Question: I am working on a price comparison website using 3 API (Linkshare, commission junction and amazon). In the database, Table fields are not relevant with each other. But product names are similar to other tables.
Step 1: I want to merge all three tables and shown in single table. Is this possible?
Step 2: compare the three tables and list out the product in frontend.
note: my primary keys in three tables are:
commission junction: SKU
Amazon: aid
LinkShare:SKUNUMBER
This is my database structure.

My table DDL structure for 3API. Amazon table structure
'''
CREATE TABLE 'amazon' ( 'aid' bigint(20) NOT NULL AUTO_INCREMENT, 'network' varchar(230) NOT NULL, 'merchant_id' varchar(250) NOT NULL, 'merchant_name' varchar(250) NOT NULL, 'merchant_logo' mediumtext NOT NULL, 'name' varchar(250) NOT NULL, 'brand' varchar(250) NOT NULL, 'asin' varchar(250) NOT NULL, 'upc' varchar(150) NOT NULL, 'ean' varchar(300) NOT NULL,
'image' mediumtext NOT NULL, 'description' text NOT NULL, 'url' mediumtext NOT NULL, 'price' decimal(10,0) NOT NULL, 'listprice' decimal(10,0) NOT NULL, 'lowest_usedprice' decimal(10,0) NOT NULL, 'shipping' varchar(130) NOT NULL, 'currency' varchar(5) NOT NULL, 'search_keyword' text NOT NULL, 'search_maxprice' varchar(230) NOT NULL, 'search_minprice' varchar(230) NOT NULL, 'date' datetime NOT NULL, 'catagory' varchar(255) NOT NULL, PRIMARY KEY ('aid')) ENGINE=InnoDB AUTO_INCREMENT=68 DEFAULT CHARSET=latin1
'''
Table structure for Commission junction.
'''
CREATE TABLE 'cjfeeds' ( 'PROGRAMNAME' varchar(100) COLLATE utf8_unicode_ci DEFAULT NULL, 'PROGRAMURL' varchar(300) COLLATE utf8_unicode_ci DEFAULT NULL, 'CATALOGNAME' varchar(130) COLLATE utf8_unicode_ci DEFAULT NULL, 'LASTUPDATED' varchar(100) COLLATE utf8_unicode_ci DEFAULT NULL, 'NAME' varchar(160) COLLATE utf8_unicode_ci DEFAULT NULL, 'KEYWORDS' varchar(300) COLLATE utf8_unicode_ci DEFAULT NULL, 'DESCRIPTION' varchar(3000) COLLATE utf8_unicode_ci DEFAULT NULL, 'SKU' varchar(100) COLLATE utf8_unicode_ci NOT NULL DEFAULT '', 'MANUFACTURER' varchar(160) COLLATE utf8_unicode_ci DEFAULT NULL, 'MANUFACTURERID' varchar(64) COLLATE utf8_unicode_ci DEFAULT NULL, 'UPC' varchar(100) COLLATE utf8_unicode_ci DEFAULT NULL, 'ISBN' varchar(64) COLLATE utf8_unicode_ci DEFAULT NULL,
'CURRENCY' varchar(3) COLLATE utf8_unicode_ci DEFAULT NULL, 'SALEPRICE' decimal(10,2) DEFAULT NULL, 'PRICE' decimal(10,2) DEFAULT NULL, 'RETAILPRICE' decimal(10,2) DEFAULT NULL,
'FROMPRICE' varchar(3) COLLATE utf8_unicode_ci DEFAULT NULL, 'BUYURL' varchar(500) COLLATE utf8_unicode_ci DEFAULT NULL, 'IMPRESSIONURL' varchar(300) COLLATE utf8_unicode_ci DEFAULT NULL, 'IMAGEURL' varchar(300) COLLATE utf8_unicode_ci DEFAULT NULL, 'ADVERTISERCATEGORY' varchar(300) COLLATE utf8_unicode_ci DEFAULT NULL, 'THIRDPARTYID' varchar(64) COLLATE utf8_unicode_ci DEFAULT NULL, 'THIRDPARTYCATEGORY' varchar(300) COLLATE utf8_unicode_ci DEFAULT NULL, 'AUTHOR' varchar(130) COLLATE utf8_unicode_ci DEFAULT NULL, 'ARTIST' varchar(130) COLLATE utf8_unicode_ci DEFAULT NULL, 'TITLE' varchar(130) COLLATE utf8_unicode_ci DEFAULT NULL, 'PUBLISHER' varchar(130) COLLATE utf8_unicode_ci DEFAULT NULL, 'LABEL' varchar(130) COLLATE utf8_unicode_ci DEFAULT NULL, 'FORMAT' varchar(64) COLLATE utf8_unicode_ci DEFAULT NULL, 'SPECIAL' varchar(3) COLLATE utf8_unicode_ci DEFAULT NULL, 'GIFT' varchar(3) COLLATE utf8_unicode_ci DEFAULT NULL, 'PROMOTIONALTEXT' varchar(300) COLLATE utf8_unicode_ci DEFAULT NULL, 'STARTDATE' varchar(100) COLLATE utf8_unicode_ci DEFAULT NULL, 'ENDDATE' varchar(100) COLLATE utf8_unicode_ci DEFAULT NULL,
'OFFLINE' varchar(3) COLLATE utf8_unicode_ci DEFAULT NULL, 'ONLINE' varchar(3) COLLATE utf8_unicode_ci DEFAULT NULL, 'INSTOCK' varchar(3) COLLATE utf8_unicode_ci DEFAULT NULL,
'CONDITION' varchar(11) COLLATE utf8_unicode_ci DEFAULT NULL, 'WARRANTY' varchar(300) COLLATE utf8_unicode_ci DEFAULT NULL, 'STANDARDSHIPPINGCOST' decimal(10,2) DEFAULT NULL, PRIMARY KEY ('SKU')) ENGINE=MyISAM DEFAULT CHARSET=utf8 COLLATE=utf8_unicode_ci
'''
Table structure for linkshare:
'''
CREATE TABLE 'linkshare' ( 'PRODUCTID' int(100) unsigned NOT NULL, 'PRODUCTNAME' varchar(255) NOT NULL, 'SKUNUMBER' varchar(200) NOT NULL, 'PRIMARYCATAGRY' varchar(255) NOT NULL, 'SECONDARYCATAGRY' varchar(2000) NOT NULL, 'PRODUCTURL' varchar(2000) NOT NULL, 'PRODUCTIMAGEURL' varchar(2000) NOT NULL, 'BUYURL' varchar(2000) NOT NULL, 'SHORTPRODUCTDESCRIPTION' varchar(2000) NOT NULL, 'LONGPRODUCTDESCRIPTION' varchar(2000) NOT NULL, 'DISCOUNT' float(8,2) unsigned NOT NULL,
'DISCOUNTTYPE' varchar(255) NOT NULL, 'SALEPRICE' float(8,2) unsigned NOT NULL, 'RETAILPRICE' float(8,2) unsigned NOT NULL,
'BEGINDATE' datetime NOT NULL, 'ENDDATE' datetime NOT NULL, 'BRAND' varchar(255) NOT NULL, 'SHIPPING' int(255) unsigned NOT NULL, 'KEYWORDS' varchar(500) NOT NULL, 'MANUFACTURERPART' varchar(100) NOT NULL, 'MANUFACTURERNAME' varchar(250) NOT NULL,
'SHIPPINGINFORMATION' varchar(50) NOT NULL, 'AVAILABLITY' varchar(50) NOT NULL, 'UNIVERSALPRODUCTCODE' varchar(15) NOT NULL,
'CLASSID' float(8,2) unsigned NOT NULL, 'CURRENCY' varchar(3) NOT NULL, 'M1' varchar(2000) NOT NULL, 'PIXEL' varchar(255) NOT NULL, 'MISCELLANEOUSATTRIBUTE' varchar(255) NOT NULL, 'ATTRIBUTE1' varchar(255) NOT NULL, 'ATTRIBUTE2' varchar(255) NOT NULL, 'ATTRIBUTE3' varchar(255) NOT NULL, 'ATTRIBUTE4' varchar(255) NOT NULL, 'ATTRIBUTE5' varchar(255) NOT NULL, ATTRIBUTE6' varchar(255) NOT NULL, 'ATTRIBUTE7' varchar(255) NOT NULL, 'ATTRIBUTE8' varchar(255) NOT NULL, 'ATTRIBUTE9' varchar(255) NOT NULL, 'ATTRIBUTE10' varchar(255) NOT NULL, UNIQUE KEY 'PRODUCTID' ('PRODUCTID')) ENGINE=MyISAM DEFAULT CHARSET=utf8
'''
How do I solve this and please provide me a helpful advice.
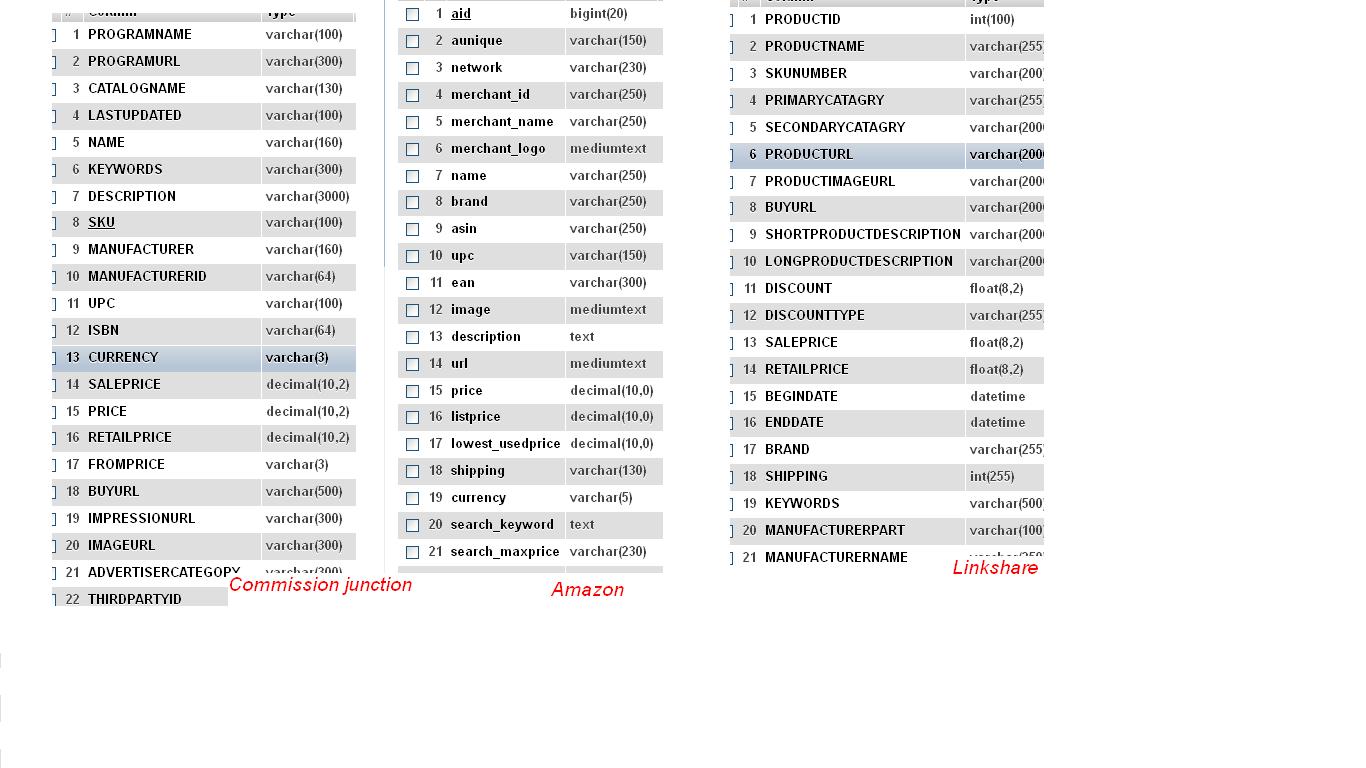
Answer: The best way for you is one stored procedure which:
1. Creates temporary table for comparison: DROP TABLE IF EXISTS comparison_table;
CREATE TEMPORARY TABLE 'comparison_table' (
'id' BIGINT NOT NULL AUTO_INCREMENT COMMENT 'Primary key',
'name' VARCHAR(255) NOT NULL COMMENT 'Product name',
'origin' VARCHAR(10) NOT NULL COMMENT 'Original website id, i.e. AZ, LS, CJ',
'sku' VARCHAR(10) NOT NULL COMMENT 'SKU on the original website',
'price' FLOAT NOT NULL COMMENT 'Price on the original website',
PRIMARY KEY ('id')
);
2. Fills this table with data from your original 3 tables: INSERT INTO 'comparison_table' ('name', 'origin', 'sku', 'price')
SELECT 'az'.'name', 'AZ', 'az'.'aid', 'az'.'price'
FROM 'amazon' 'az'
WHERE 'az'.'name' IS NOT NULL AND 'az'.'aid' IS NOT NULL AND 'az'.'price' IS NOT NULL;
INSERT INTO 'comparison_table' ('name', 'origin', 'sku', 'price')
SELECT 'cj'.'name', 'CJ', 'cj'.'sku', 'cj'.'price'
FROM 'cjfeeds' 'cj'
WHERE 'cj'.'name' IS NOT NULL AND 'cj'.'sku' IS NOT NULL AND 'cj'.'price' IS NOT NULL;
INSERT INTO 'comparison_table' ('name', 'origin', 'sku', 'price')
SELECT 'ls'.'productname', 'LS', 'ls'.'skunumber', 'ls'.'retailprice'
FROM 'linkshare' 'ls'
WHERE 'ls'.'productname' IS NOT NULL AND 'ls'.'skunumber' IS NOT NULL AND 'ls'.'retailprice' IS NOT NULL;
As a result you will get the temporary table with all interesting data. This table is like a cache and should be updated every time you touch any original table.
Then you just select anything you want from 'comparison_table' and join necessary original tables by 'origin' and 'sku'. For example:
'''
SELECT 'ct'.'id', 'ct'.'name', 'ct'.'price',
CASE 'ct'.'origin'
WHEN 'AZ' THEN 'az'.'impressionurl'
WHEN 'CJ' THEN 'cj'.'url'
WHEN 'LS' THEN 'ls'.'producturl'
END 'url'
FROM 'comparison_table' 'ct'
LEFT JOIN 'amazon' 'az' ON ('ct'.'origin' = 'AZ' AND 'ct'.'sku' = 'az'.'aid')
LEFT JOIN 'cjfeeds' 'cj' ON ('ct'.'origin' = 'CJ' AND 'ct'.'sku' = 'cj'.'sku')
LEFT JOIN 'linkshare' 'ls' ON ('ct'.'origin' = 'LS' AND 'ct'.'sku' = 'ls'.'skunumber')
WHERE 'ct'.'name' = 'YOUR PRODUCT NAME'
ORDER BY 'ct'.'price'
'''